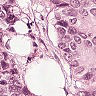
Metastatic tissue present: yes